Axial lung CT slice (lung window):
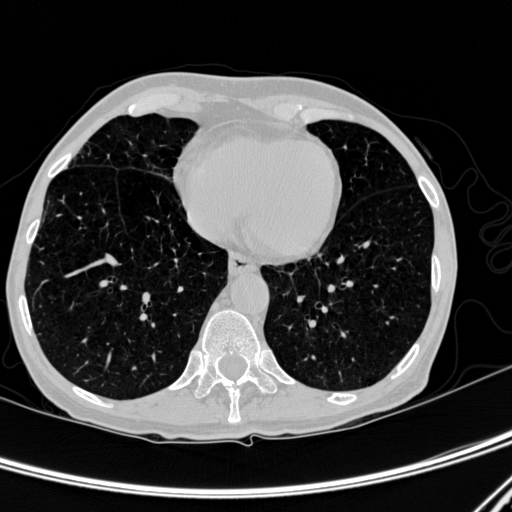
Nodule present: no